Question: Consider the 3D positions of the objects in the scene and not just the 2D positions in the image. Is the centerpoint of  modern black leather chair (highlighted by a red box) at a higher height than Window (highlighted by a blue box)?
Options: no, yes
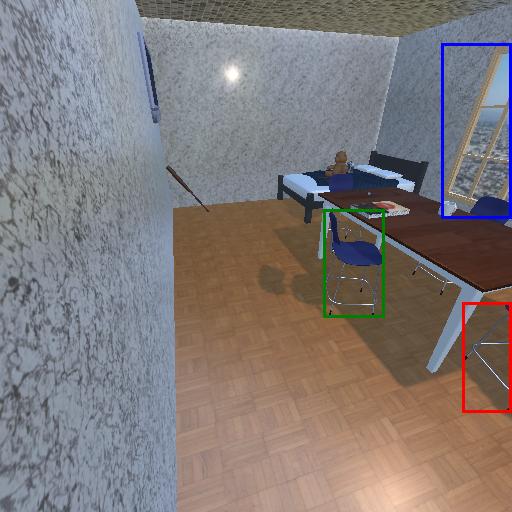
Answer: no